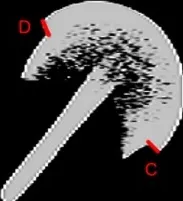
A; 2D CT coronal slice of the patient with the mismatched left hip resurfacing (right) and the patient's previous right hip resurfacing (left) in view. The femoral head of the mismatched component is not sitting centrally in the acetabular component with B being 1.5 times greater than A.
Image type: radiology (ct)